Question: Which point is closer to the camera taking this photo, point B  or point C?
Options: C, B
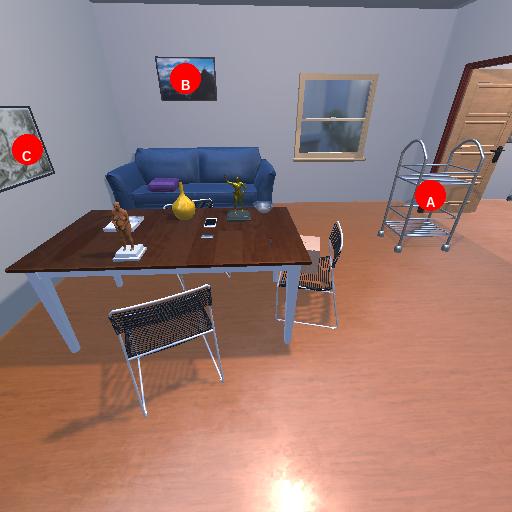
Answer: C